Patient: sex M, age 71
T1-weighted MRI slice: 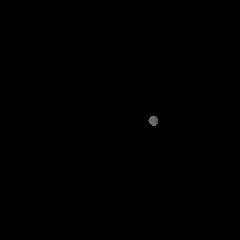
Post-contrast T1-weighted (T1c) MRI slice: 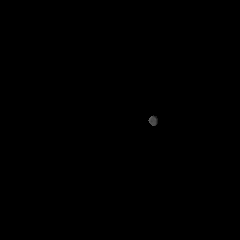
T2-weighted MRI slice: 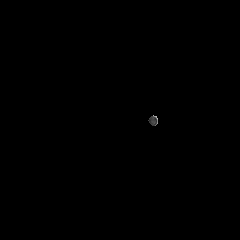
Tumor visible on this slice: no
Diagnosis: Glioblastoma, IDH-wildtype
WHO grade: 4